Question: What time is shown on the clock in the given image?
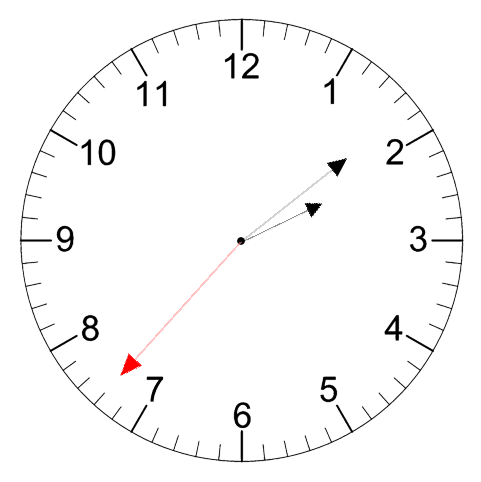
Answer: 02:08:37